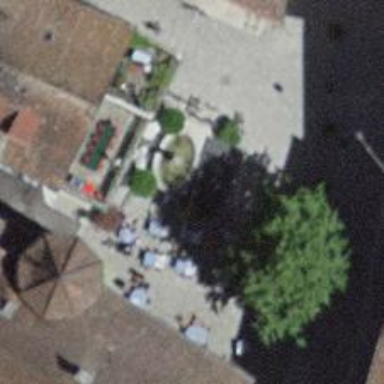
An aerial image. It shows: Beautiful fountain.